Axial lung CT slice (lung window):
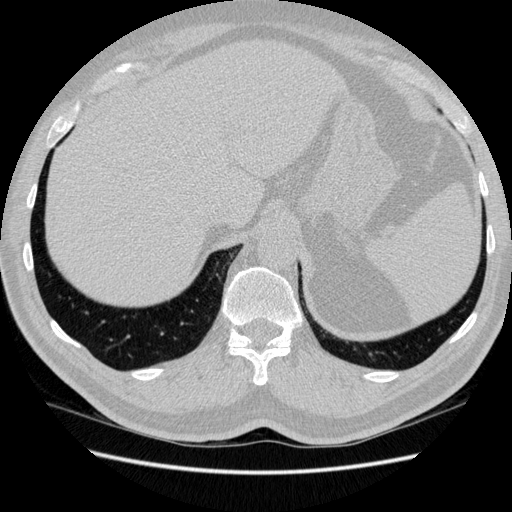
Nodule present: no